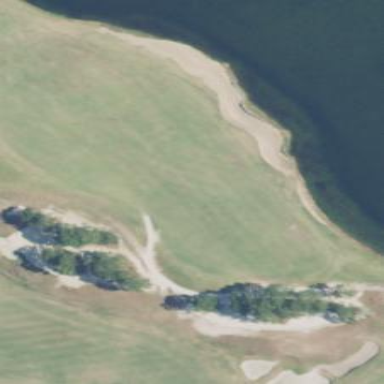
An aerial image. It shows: Sandy area is golf bunker.